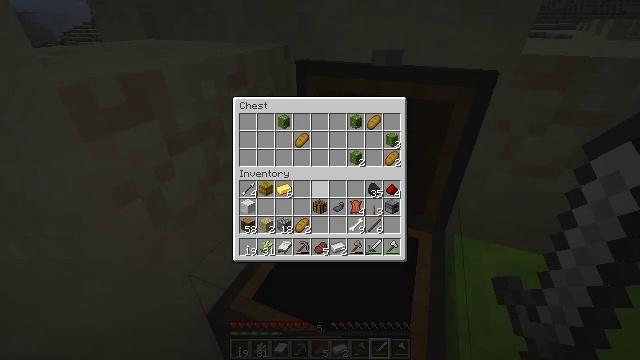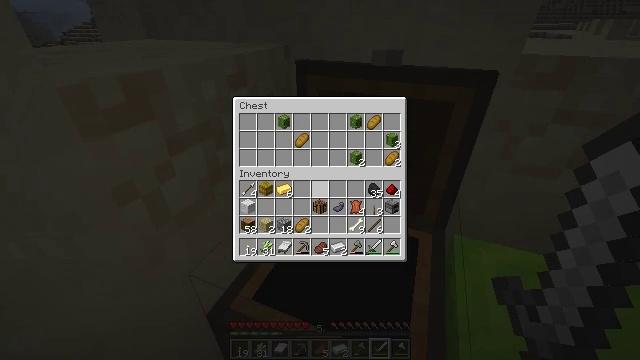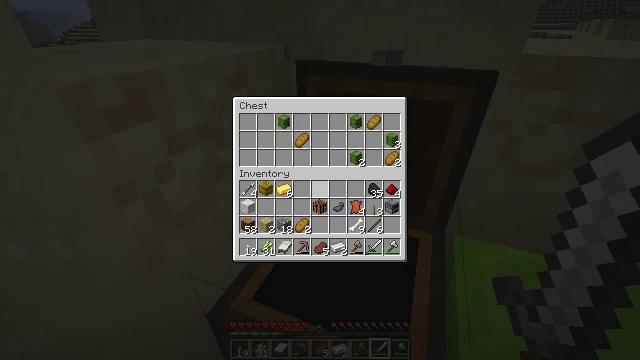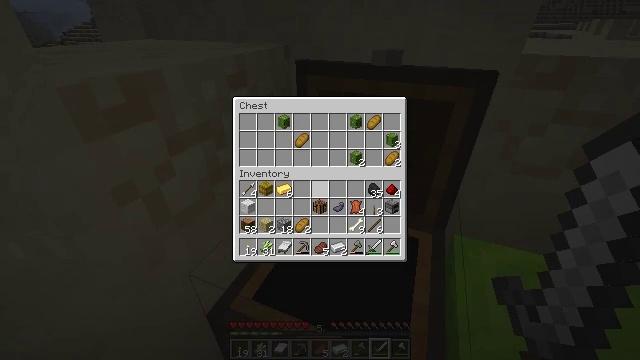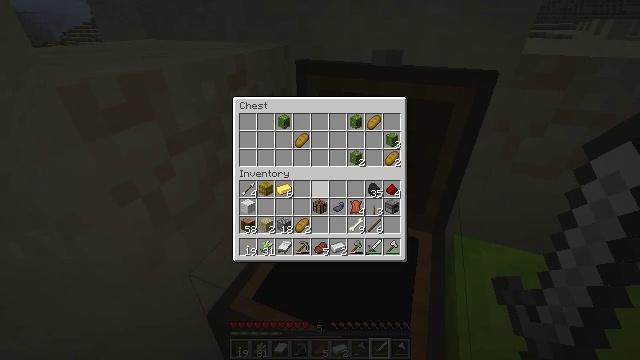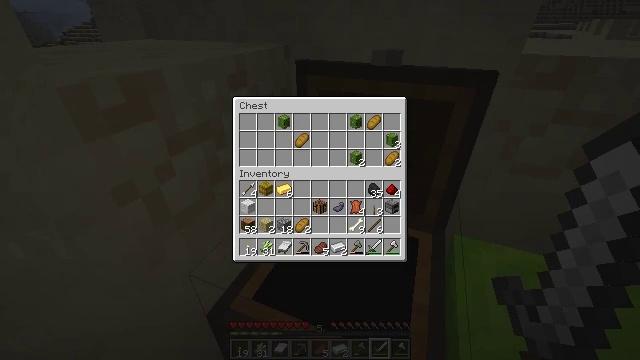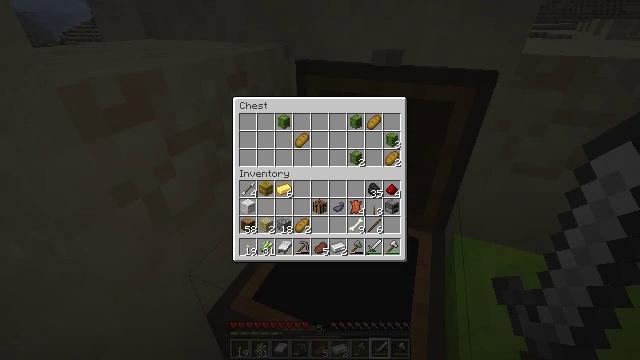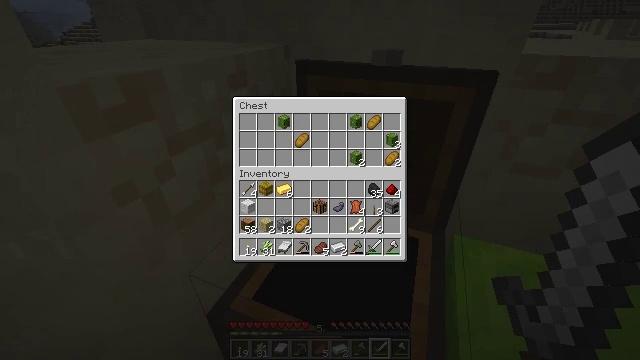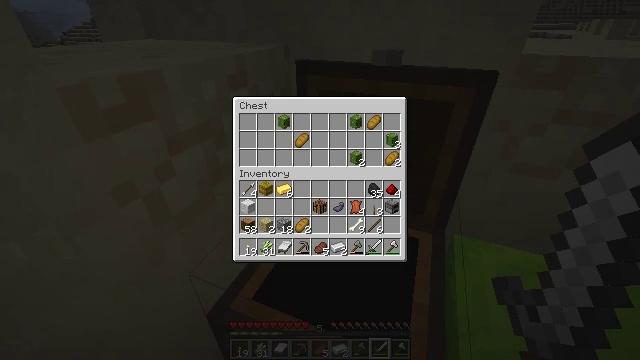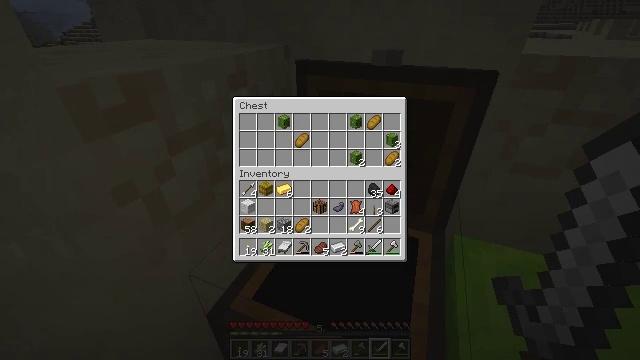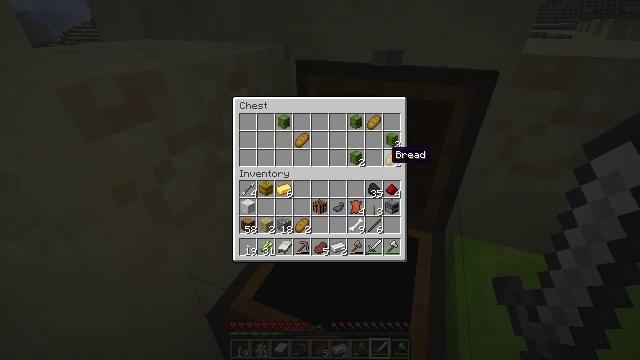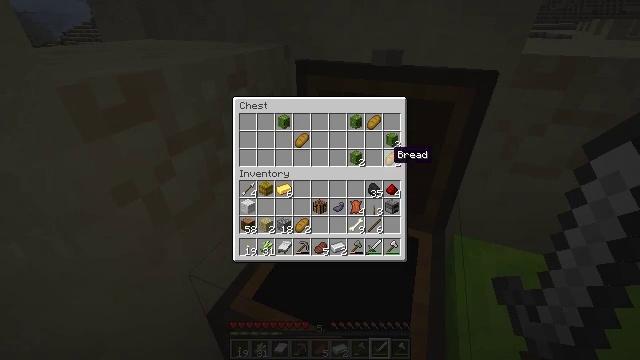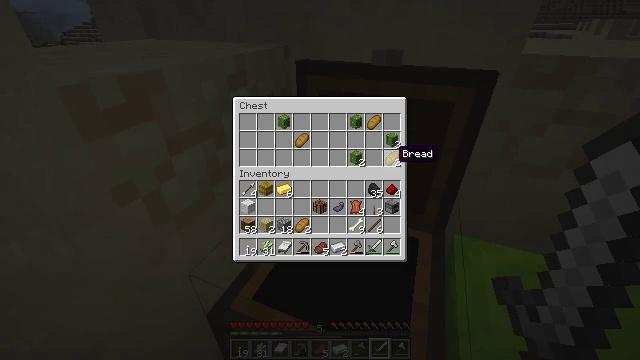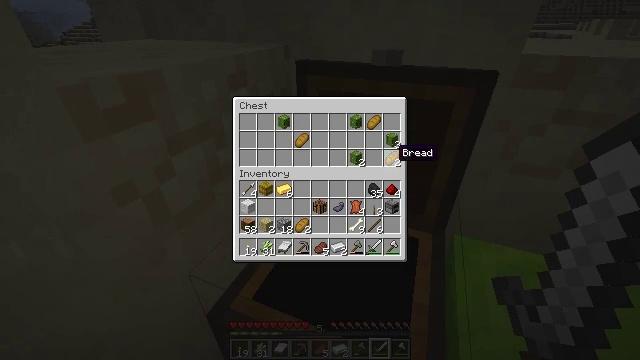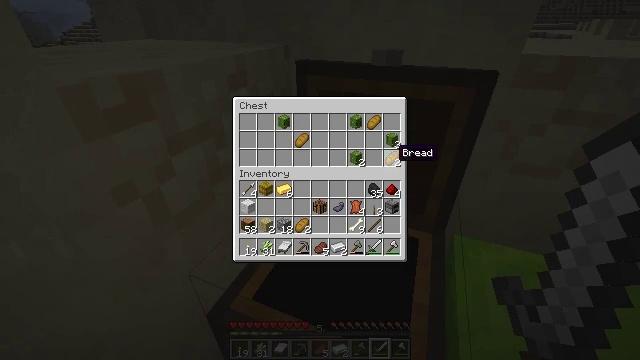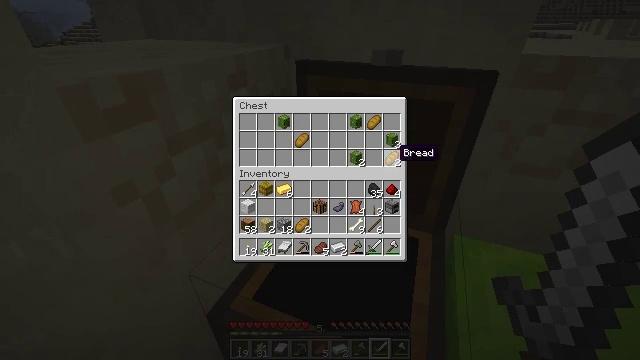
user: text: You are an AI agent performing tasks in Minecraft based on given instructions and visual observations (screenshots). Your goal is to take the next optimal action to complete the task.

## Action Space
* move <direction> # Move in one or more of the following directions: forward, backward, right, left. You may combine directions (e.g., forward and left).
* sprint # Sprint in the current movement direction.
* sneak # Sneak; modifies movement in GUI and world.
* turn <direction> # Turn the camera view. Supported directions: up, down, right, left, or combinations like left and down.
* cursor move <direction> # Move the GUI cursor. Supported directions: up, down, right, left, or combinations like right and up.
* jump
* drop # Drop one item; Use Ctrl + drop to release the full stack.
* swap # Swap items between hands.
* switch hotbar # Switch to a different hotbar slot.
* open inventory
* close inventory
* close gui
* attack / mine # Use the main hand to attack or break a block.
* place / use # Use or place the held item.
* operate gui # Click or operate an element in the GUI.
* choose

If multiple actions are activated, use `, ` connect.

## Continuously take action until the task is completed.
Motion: motion action
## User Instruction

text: Break the smooth sandstone slab to collect it.
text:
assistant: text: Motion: no_op
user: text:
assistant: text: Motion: no_op
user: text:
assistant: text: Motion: no_op
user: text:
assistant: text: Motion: no_op
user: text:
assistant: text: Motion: cursor move up
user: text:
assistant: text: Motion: no_op
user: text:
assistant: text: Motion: cursor move right
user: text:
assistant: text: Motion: no_op
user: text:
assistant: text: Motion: cursor move right
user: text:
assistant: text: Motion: cursor move right
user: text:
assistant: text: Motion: no_op
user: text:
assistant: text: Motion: no_op
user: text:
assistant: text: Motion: no_op
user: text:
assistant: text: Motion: no_op
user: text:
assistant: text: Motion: no_op
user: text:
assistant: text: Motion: no_op
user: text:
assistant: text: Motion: no_op
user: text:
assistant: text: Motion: cursor move left
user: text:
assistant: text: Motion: no_op
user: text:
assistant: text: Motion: move forward
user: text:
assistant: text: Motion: move forward
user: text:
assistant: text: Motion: move forward
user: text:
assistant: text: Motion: move forward
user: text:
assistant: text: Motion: move forward
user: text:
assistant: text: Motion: no_op
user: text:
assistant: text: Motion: no_op
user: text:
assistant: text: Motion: no_op
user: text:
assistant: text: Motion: no_op
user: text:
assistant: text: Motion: no_op
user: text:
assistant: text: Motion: close gui